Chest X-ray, AP view. Patient: 12 years old, sex F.
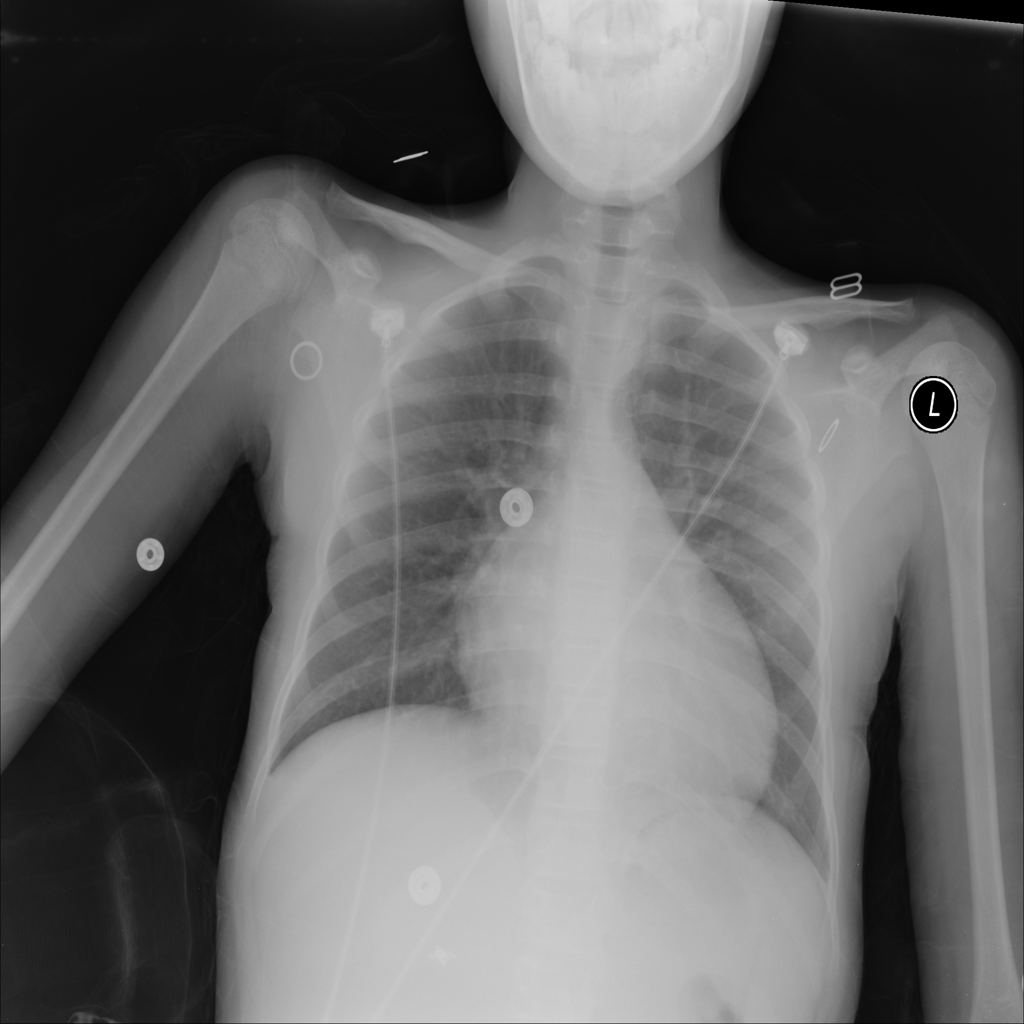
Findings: Cardiomegaly